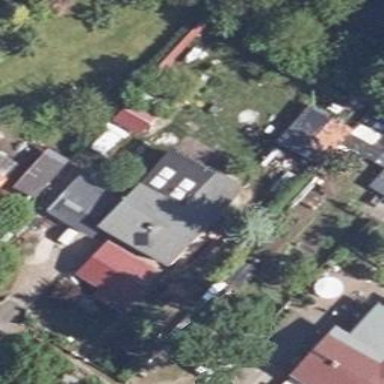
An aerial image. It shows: Simple house.